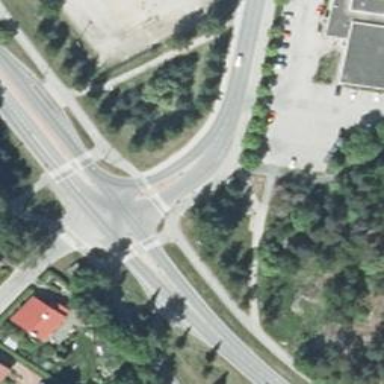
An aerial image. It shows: Uncontrolled crossing with central island on the road.